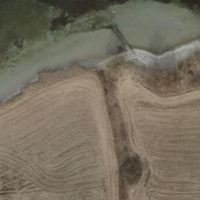
EUNIS habitat code: 21
Species observed at this site:
Tachybaptus ruficollis
Cepaea hortensis
Podiceps cristatus
Cygnus olor
Fulica atra